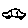
Label: car